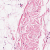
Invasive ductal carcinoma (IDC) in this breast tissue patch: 0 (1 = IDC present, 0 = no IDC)